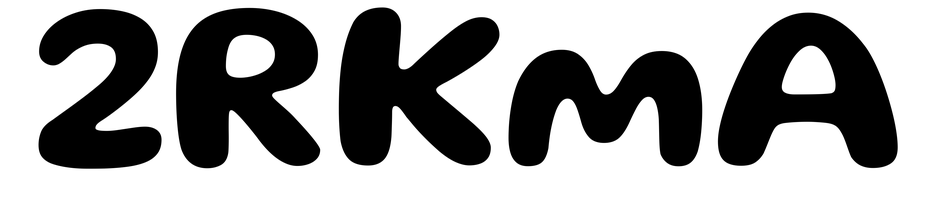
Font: Gluten_SemiBold